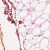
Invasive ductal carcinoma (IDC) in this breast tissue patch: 0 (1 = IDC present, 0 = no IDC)